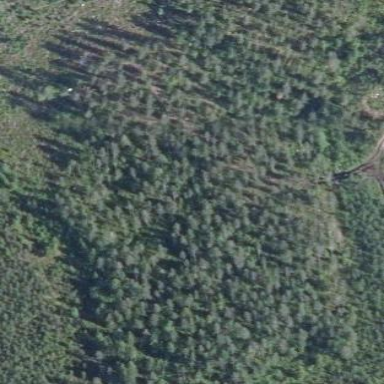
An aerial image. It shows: Woodland with needle-leaved trees.